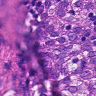
Metastatic tissue present: yes